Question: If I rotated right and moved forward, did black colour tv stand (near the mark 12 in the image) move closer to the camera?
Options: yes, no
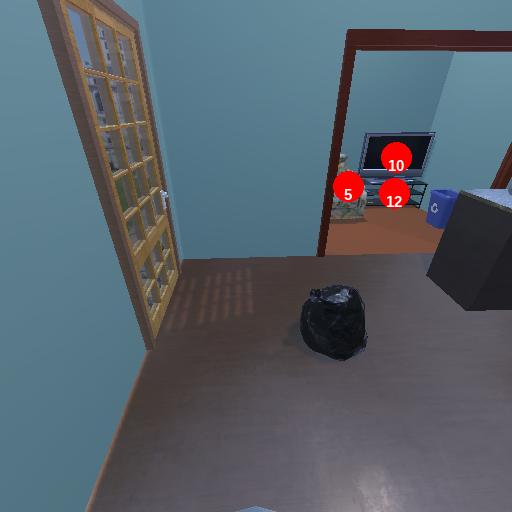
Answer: yes